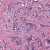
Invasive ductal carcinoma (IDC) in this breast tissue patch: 1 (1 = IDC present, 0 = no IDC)